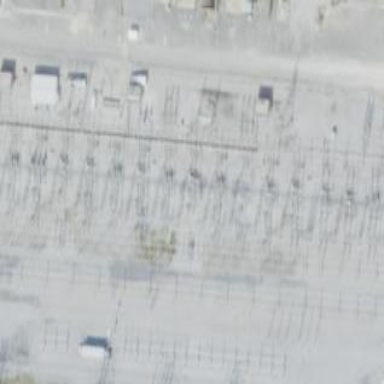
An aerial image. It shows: Power substation with transmission level designation. It is enclosed by fence.